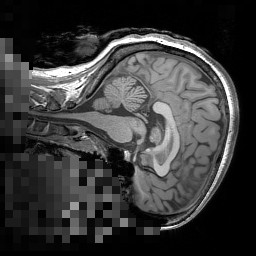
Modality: T1w
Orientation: sagittal
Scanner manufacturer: siemens
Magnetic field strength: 3 T
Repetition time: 1.5 s
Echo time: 0.00291 s